Field crop: tomato
Growth stage: 1
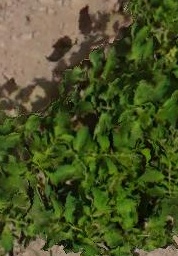
Species: tomato